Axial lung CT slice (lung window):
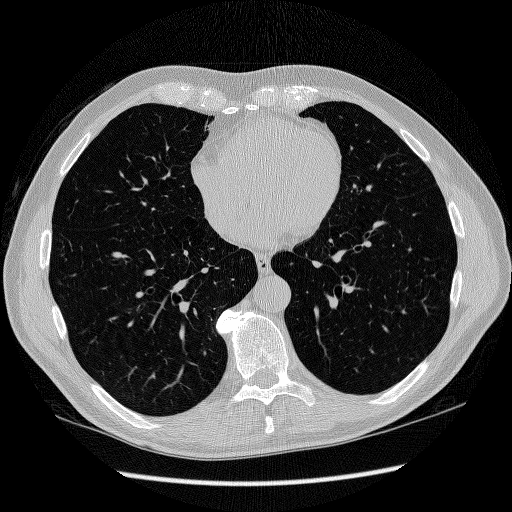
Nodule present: no